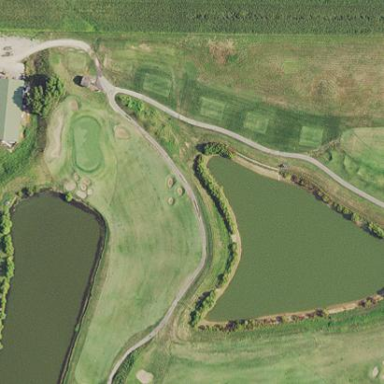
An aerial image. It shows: Area of rough grass used for golf.